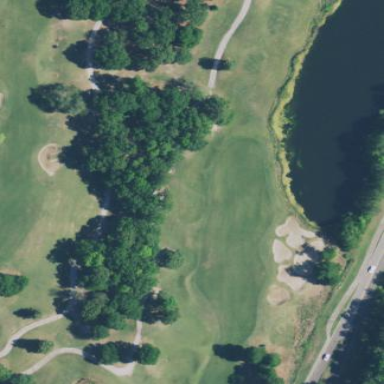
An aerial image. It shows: Golf course.